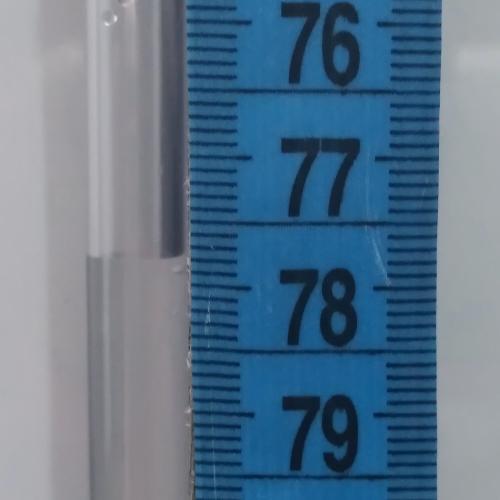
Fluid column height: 77.8 cm